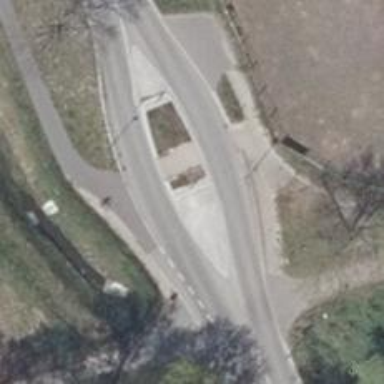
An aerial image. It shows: Secondary road with asphalt surface.